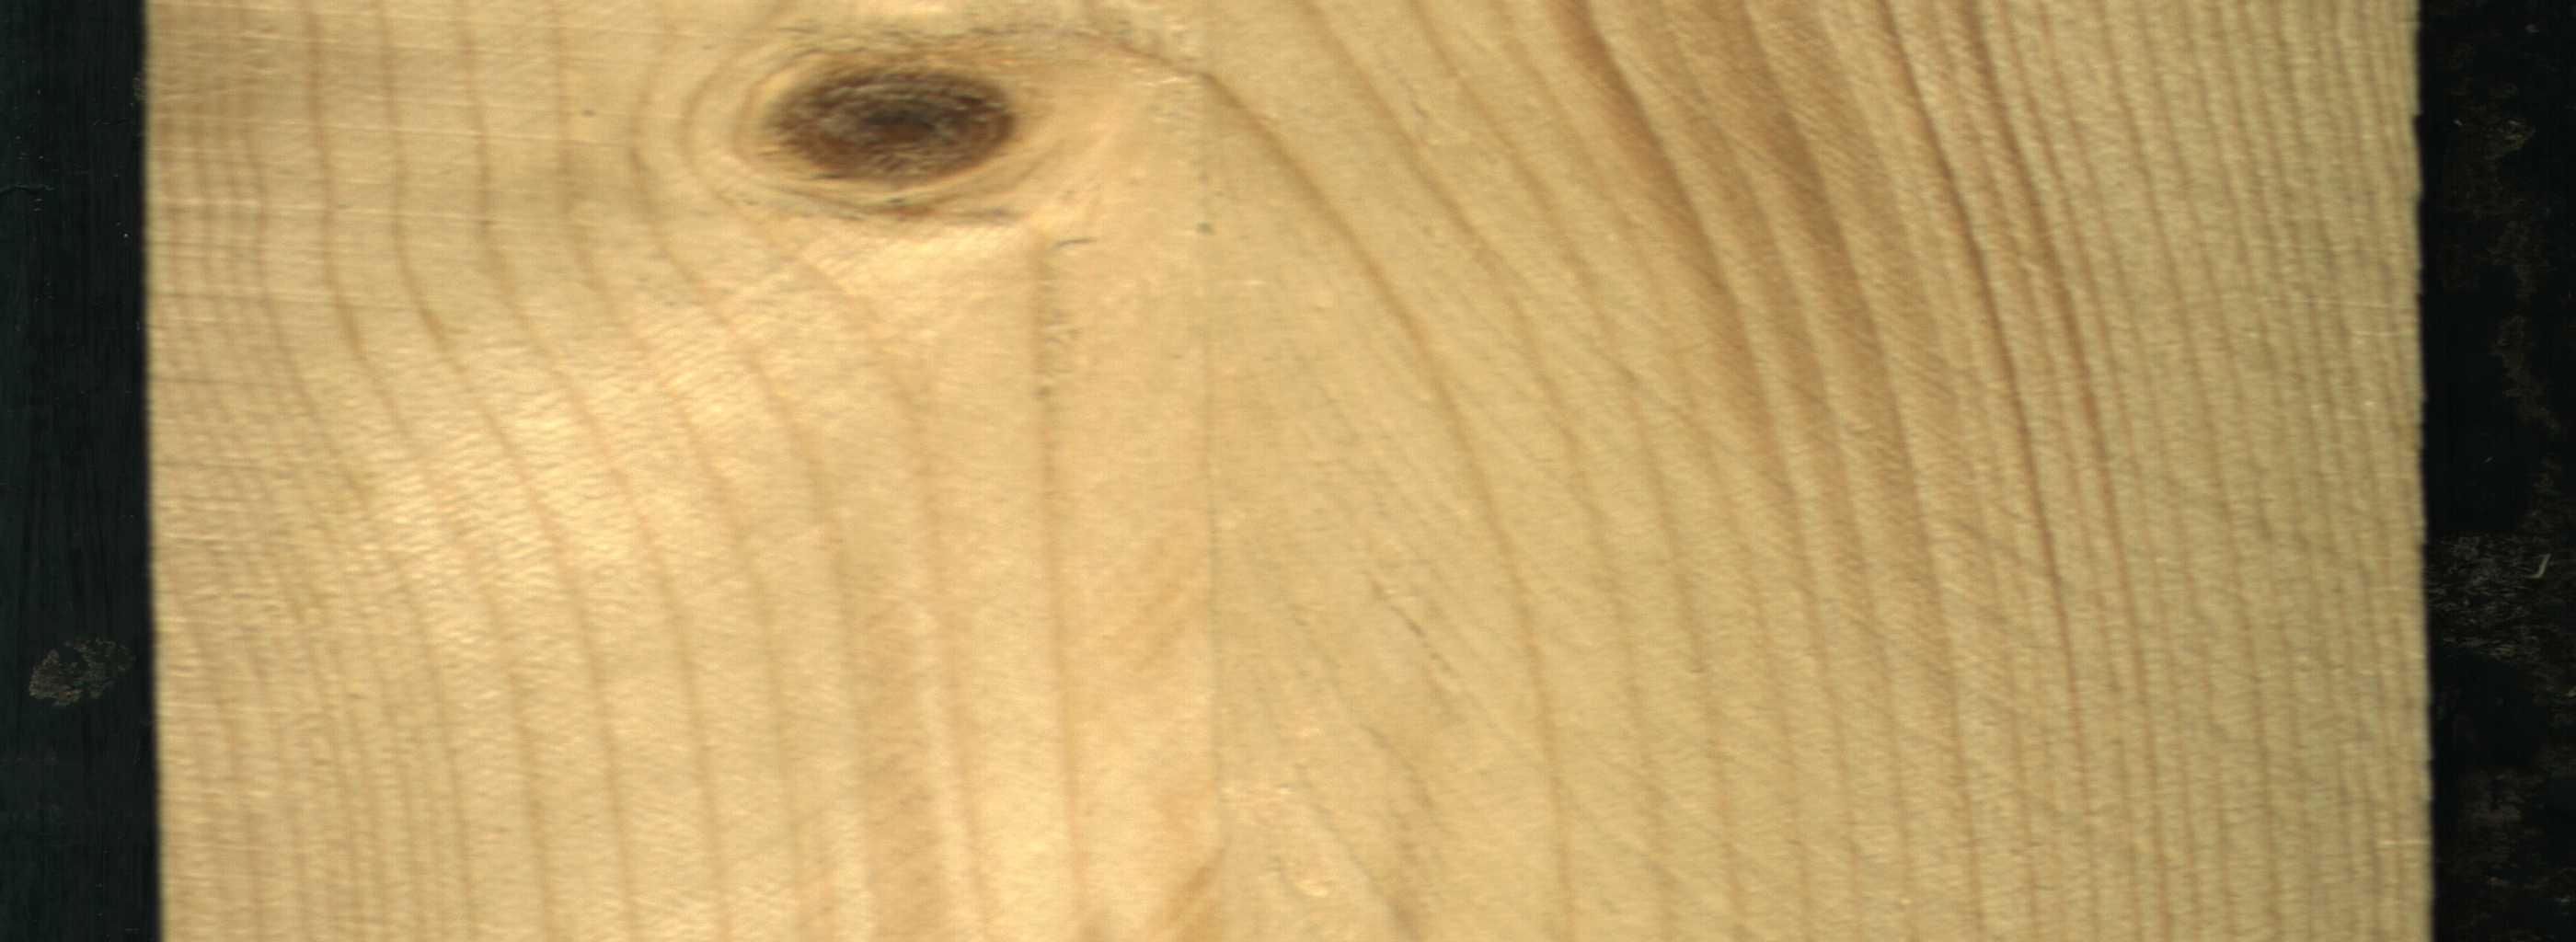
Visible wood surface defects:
Live_Knot